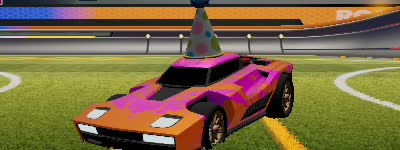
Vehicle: breakout